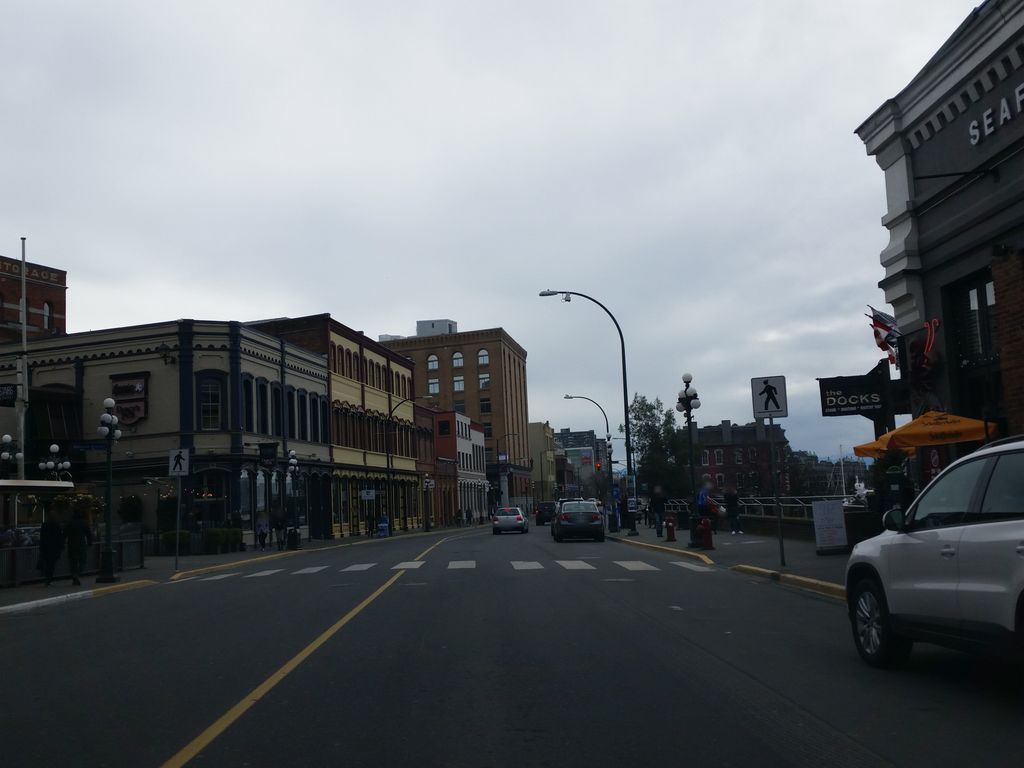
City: victoria